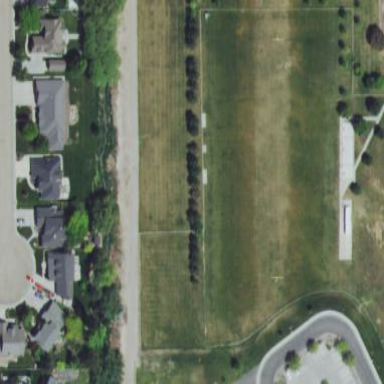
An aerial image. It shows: Pitch designated for soccer and American football.